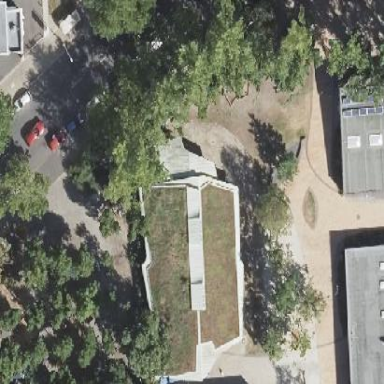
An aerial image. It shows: School building with flat roof.